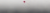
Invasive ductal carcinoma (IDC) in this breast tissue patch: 0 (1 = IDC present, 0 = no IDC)